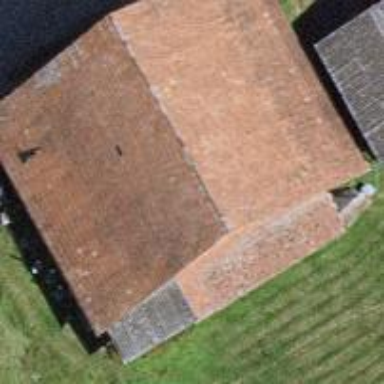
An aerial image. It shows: Rural barn.